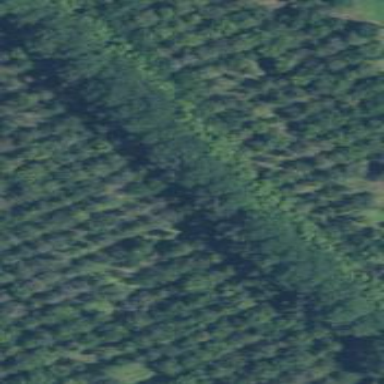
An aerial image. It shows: Orchard filled with macadamia trees.